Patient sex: M
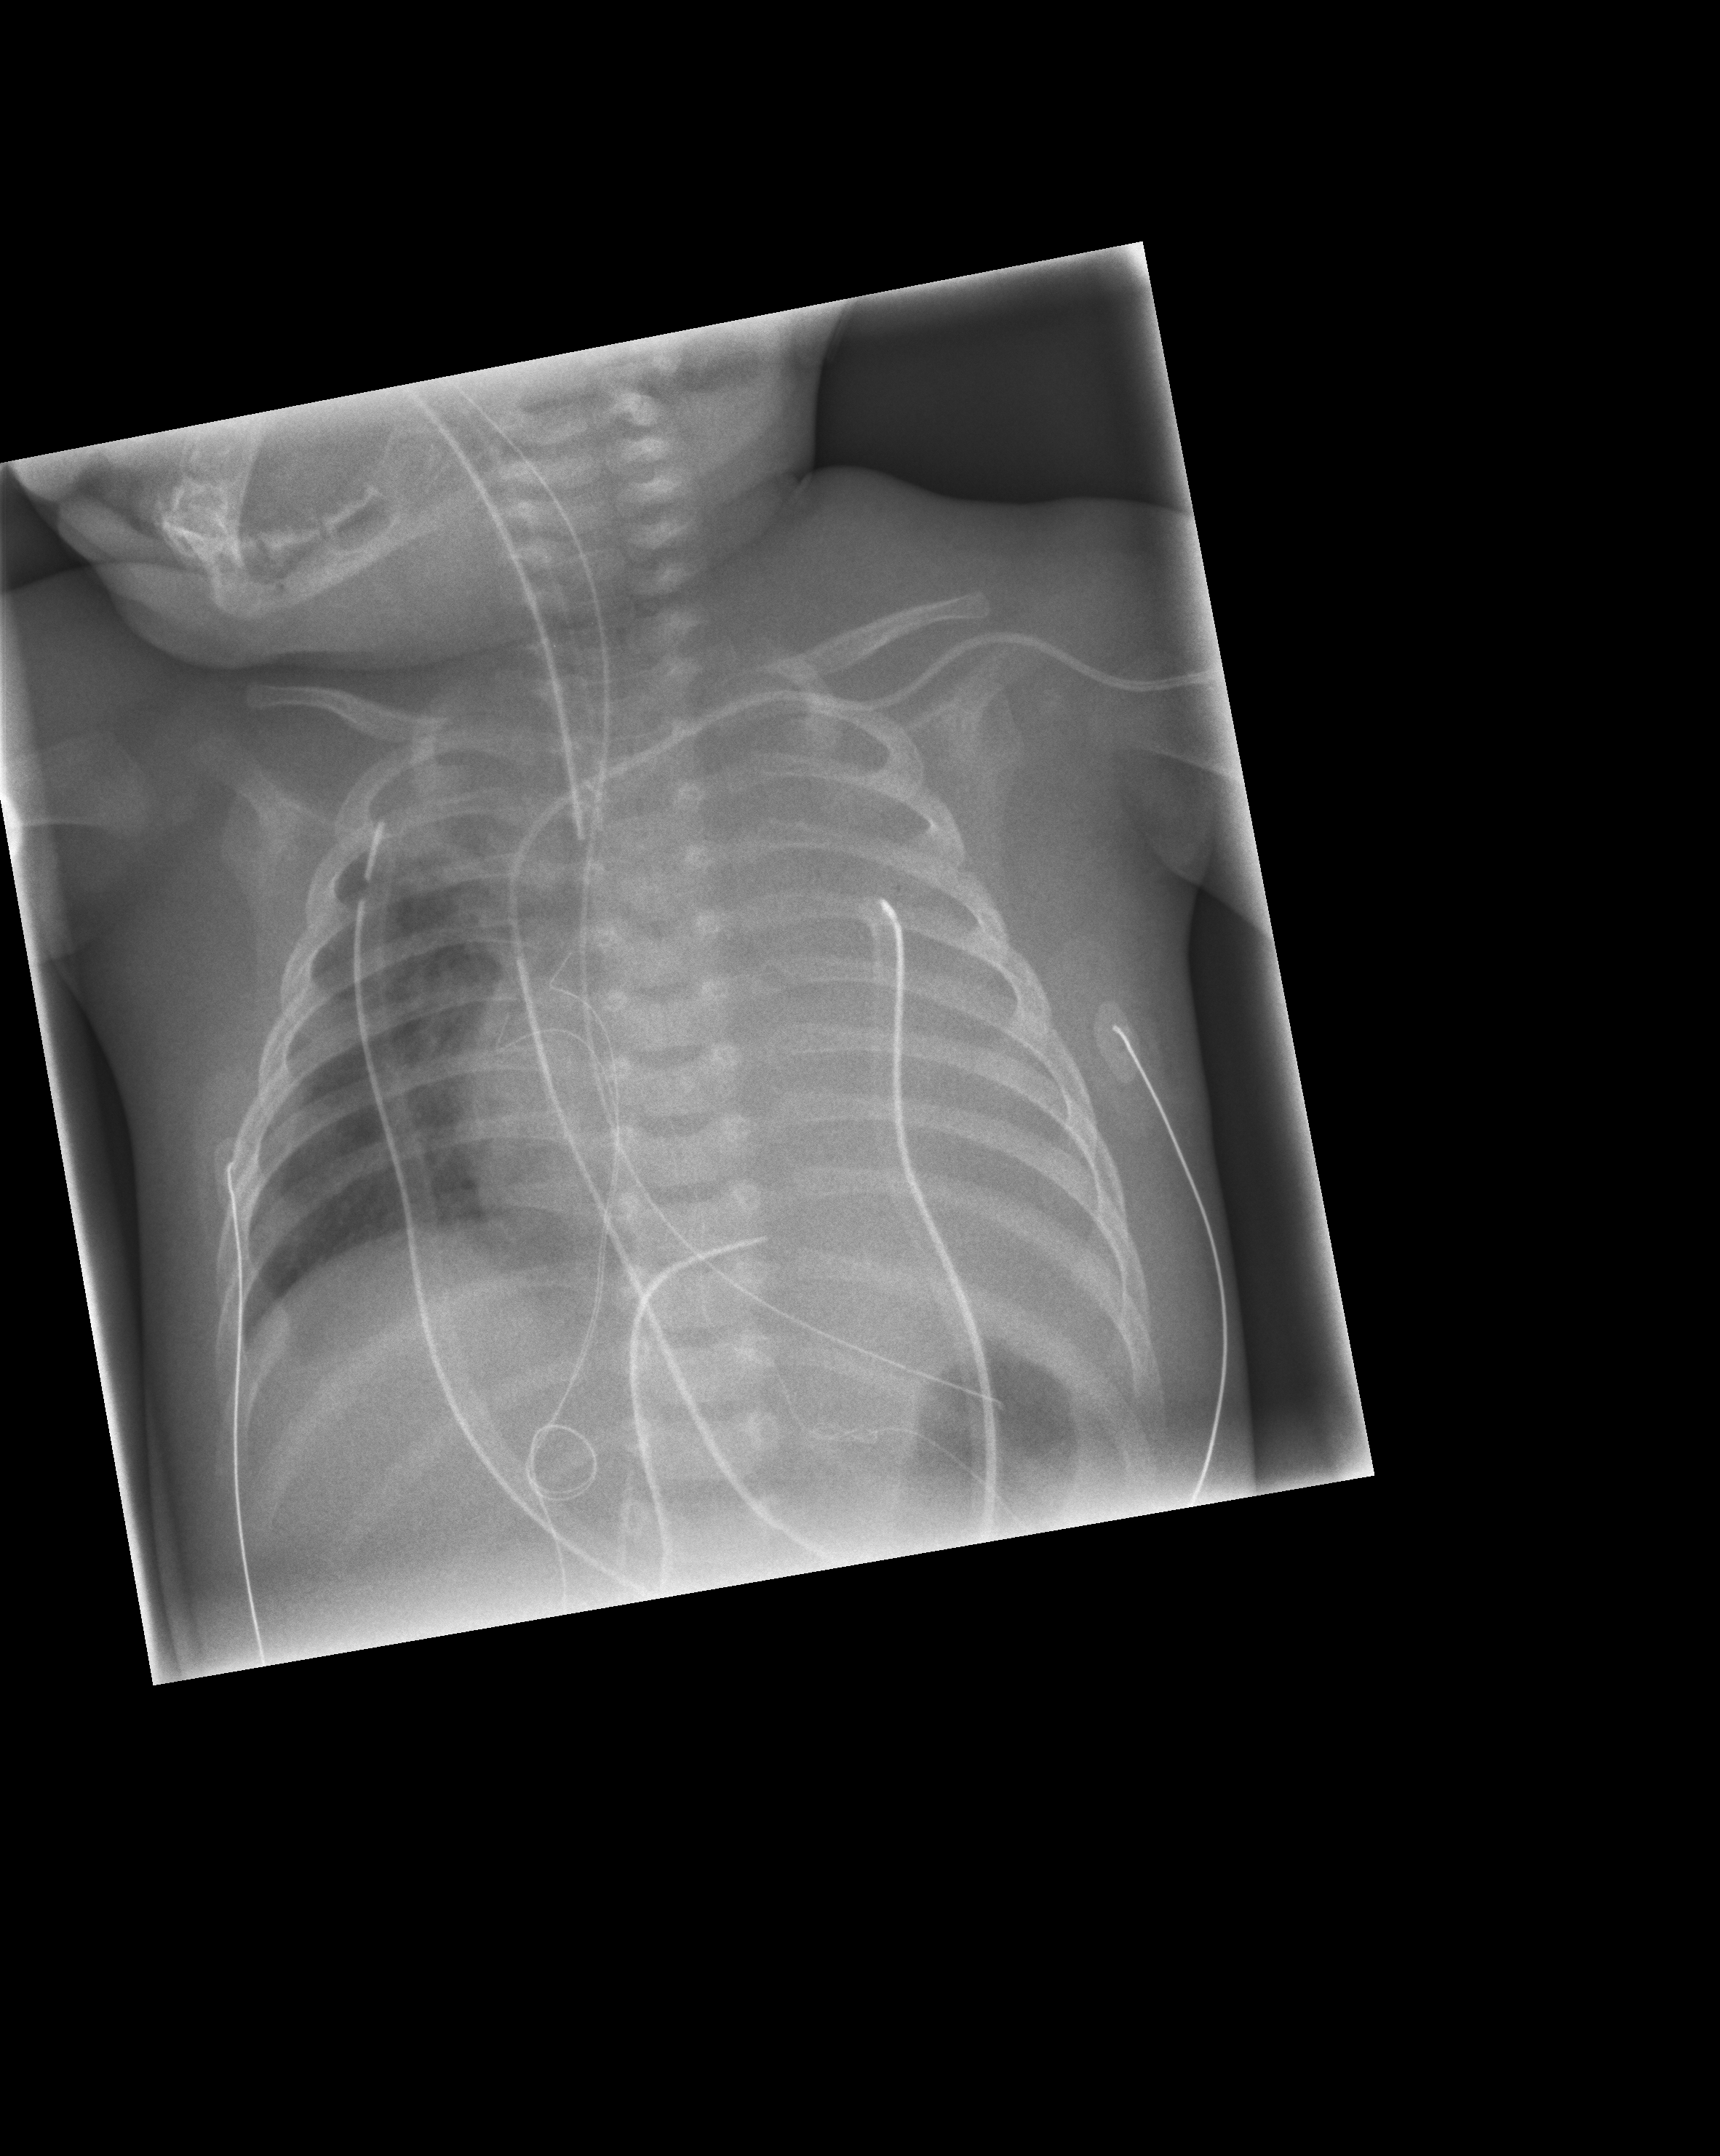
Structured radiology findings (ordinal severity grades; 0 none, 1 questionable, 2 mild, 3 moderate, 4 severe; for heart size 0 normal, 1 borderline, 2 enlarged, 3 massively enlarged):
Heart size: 2
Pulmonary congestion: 0
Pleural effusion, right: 0
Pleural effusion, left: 4
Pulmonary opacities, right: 0
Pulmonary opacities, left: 0
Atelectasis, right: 0
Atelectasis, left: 0